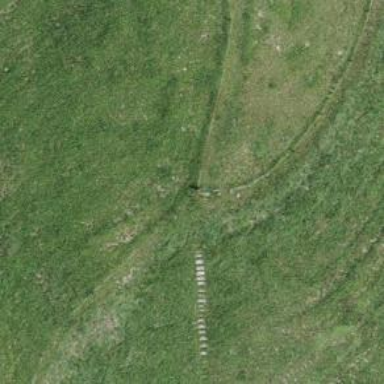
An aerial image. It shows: Kissing gate.